Breast ultrasound image
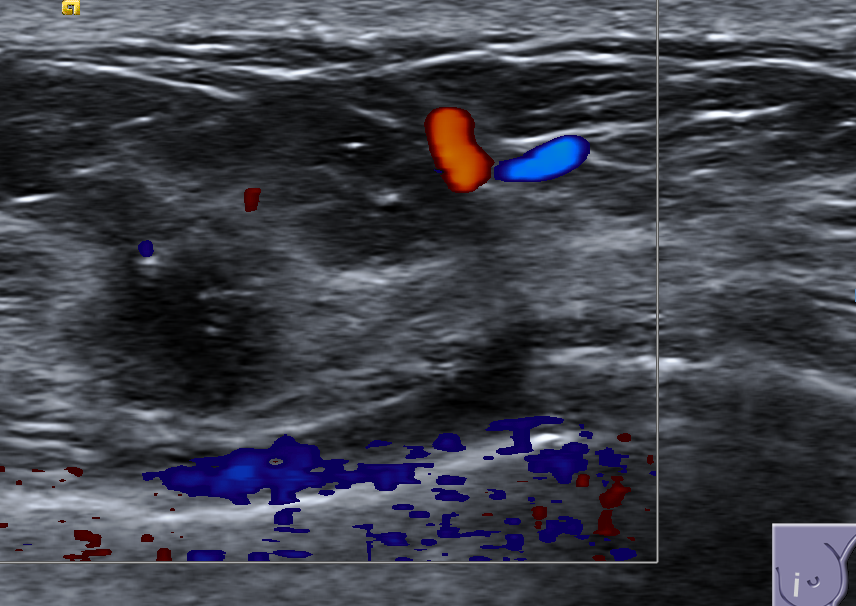
Diagnosis: malignant